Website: lowes
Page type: billing-address
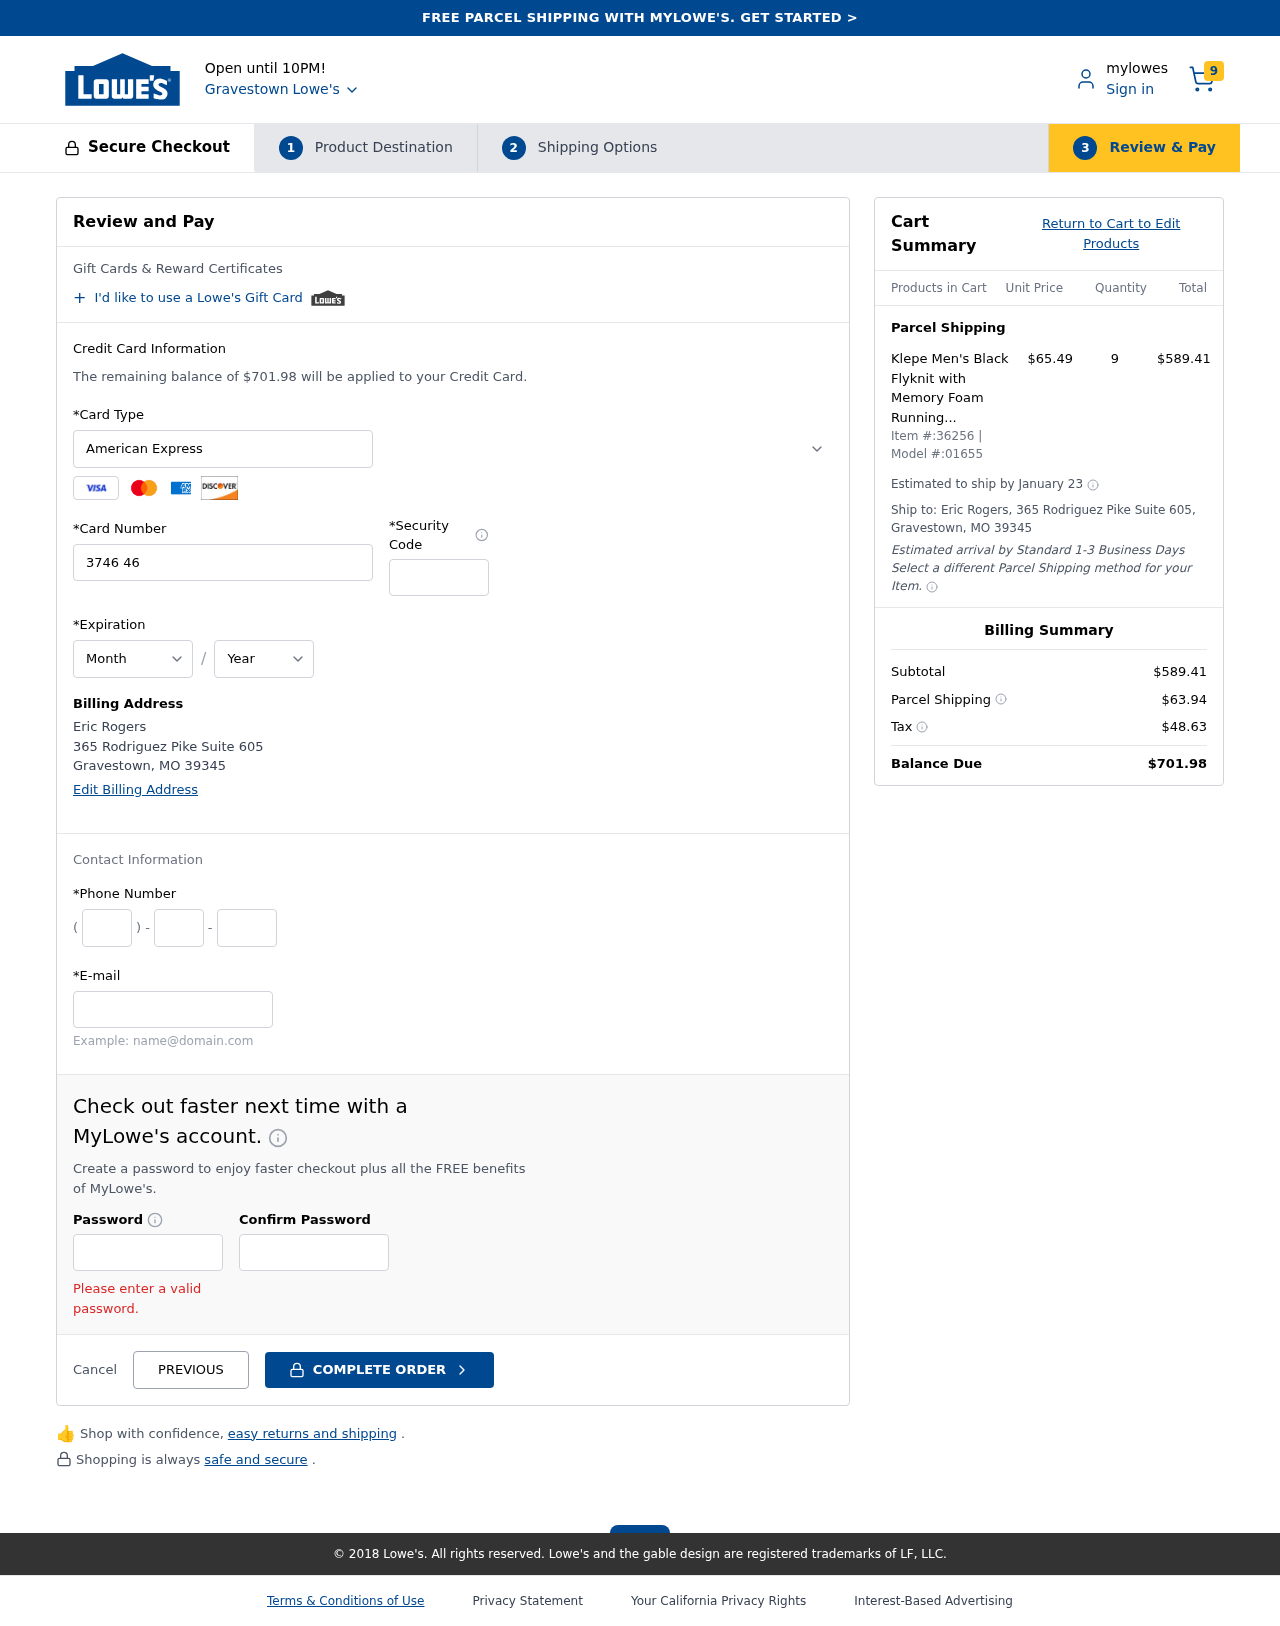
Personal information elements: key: PII_CARD_CVV
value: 7582
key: PII_CARD_EXPIRY_MONTH
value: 08
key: PII_CARD_EXPIRY_YEAR
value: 29
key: PII_CARD_NUMBER
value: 3746 4661 7351 042
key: PII_CARD_TYPE
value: American Express
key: PII_CITY
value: Gravestown
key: PII_CITY_STATE_ZIP
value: Gravestown, MO 39345
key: PII_EMAIL
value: eric.rogers@gmail.com
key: PII_FULLNAME
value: Eric Rogers
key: PII_PHONE_AREA
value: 835
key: PII_PHONE_PREFIX
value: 959
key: PII_PHONE_SUFFIX
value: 9107
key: PII_STREET
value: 365 Rodriguez Pike Suite 605
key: PII_FULLNAME2
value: Eric Rogers
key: PII_STATE_ABBR
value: MO
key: PII_POSTCODE
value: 39345
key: PII_POSTCODE_FULL
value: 39345
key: PII_CITY_STATE
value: Gravestown, MO
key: PII_POSTCODE_NUMERIC
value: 39345
Product elements: key: PRODUCT1_NAME
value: Klepe Men's Black Flyknit with Memory Foam Running Shoes-6 UK (40 EU) (7 US) (BX020/BLK)
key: PRODUCT1_PRICE
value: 65.49
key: PRODUCT1_QUANTITY
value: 9
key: PRODUCT_ITEM_NUMBER
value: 36256
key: PRODUCT_MODEL_NUMBER
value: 01655
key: PRODUCT1_LINE_TOTAL
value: $589.41
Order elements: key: ORDER_NUM_ITEMS
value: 9
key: ORDER_TOTAL
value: $701.98
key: ORDER_SHIPPING_DATE
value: January 23
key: ORDER_SUBTOTAL
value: $589.41
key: ORDER_SHIPPING_COST
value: $63.94
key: ORDER_TAX
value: $48.63